Field crop: maize
Growth stage: 2
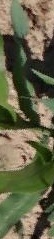
Species: maize